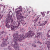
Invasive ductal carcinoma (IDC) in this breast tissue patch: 1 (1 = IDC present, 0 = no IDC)